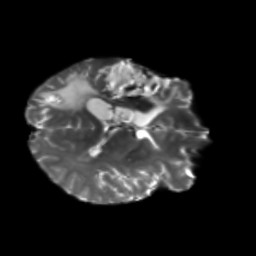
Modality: T2w
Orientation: axial
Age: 46
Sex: male
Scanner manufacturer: siemens
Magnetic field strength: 3 T
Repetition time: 5.25 s
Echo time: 0.08 s